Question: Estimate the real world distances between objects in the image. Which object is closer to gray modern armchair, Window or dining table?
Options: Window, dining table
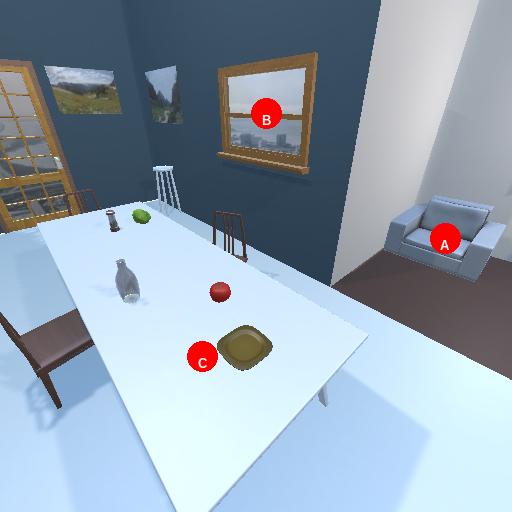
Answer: Window